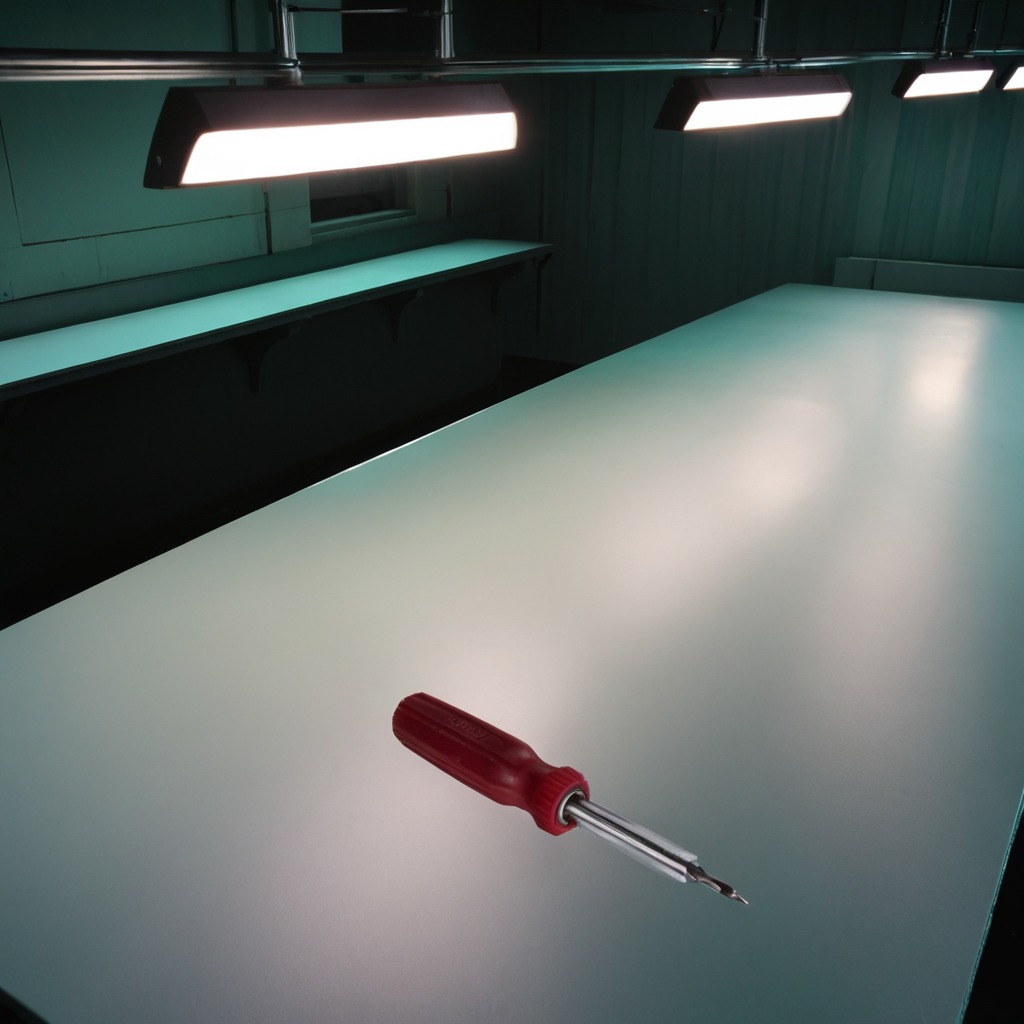
A screwdriver lies on the clean empty table in a railway signal maintenance room lit by harsh overhead fluorescents photorealistic surface textures crisp shadows high dynamic range